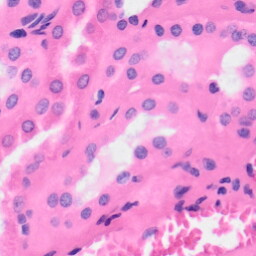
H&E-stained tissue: Kidney